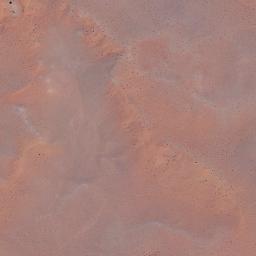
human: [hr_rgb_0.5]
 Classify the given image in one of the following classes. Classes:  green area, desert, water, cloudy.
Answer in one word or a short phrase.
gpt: desert